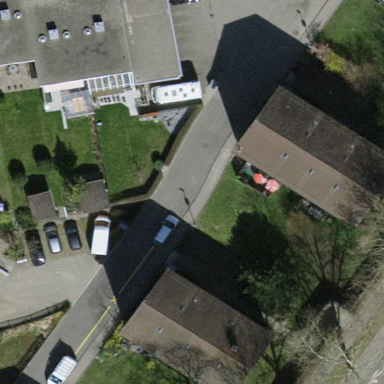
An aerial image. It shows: Building with tiled roof.